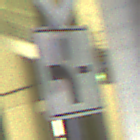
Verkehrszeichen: VerlaufVorfahrtsstrasse1
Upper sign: Vorfahrtsstrasse
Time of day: Night
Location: Outdoor (Urban)
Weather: PartlyCloudy
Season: NotSpecified
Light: Artificial